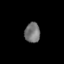
Tissue: lung
Cell type: T cells
Senescence score: 0.7249
Nuclear area (px): 301
Mean DAPI intensity: 116.123